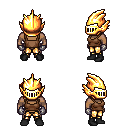
a pixel art fantasy rpg character, male body template, human, dark skin, brown pirate shirt, gold greaves, brunette pixie cut hairstyle, gold helm, metal gloves, black shoes, four views (front, back, left, right), 2x2 character sprite sheet, small pixel art, hard edges, no anti-aliasing